Field crop: maize
Growth stage: 2
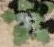
Species: chenopodium